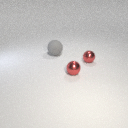
small red metal sphere in front of large gray rubber sphere